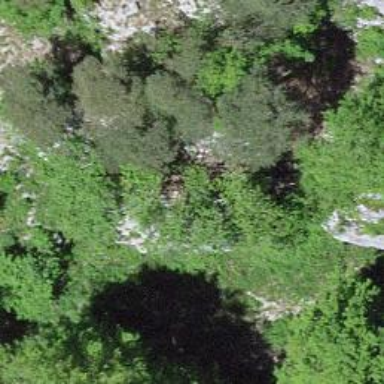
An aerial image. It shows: Natural cliff.